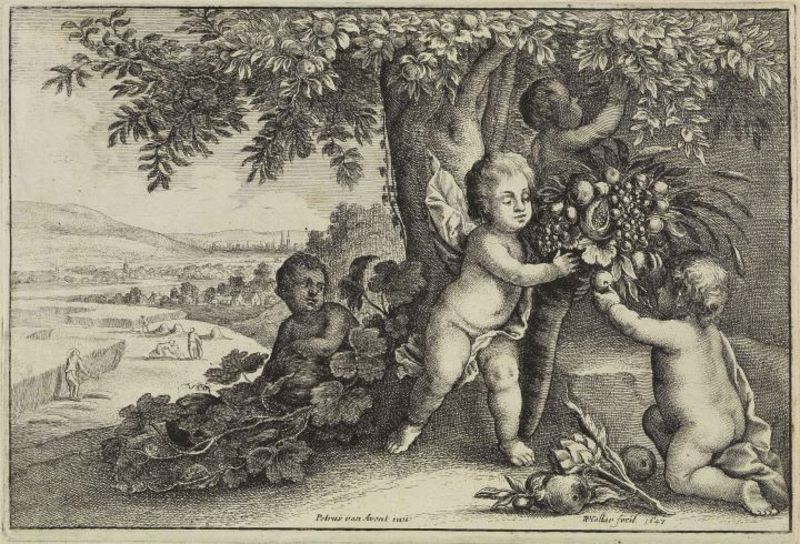
Titel: Die Erde
Künstler: Wenzel Hollar
Standort: Karlsruhe
Institution: Staatliche Kunsthalle Karlsruhe
Schlagwörter: baum, berg, blätter, flügel, himmel, laub, mann, nackt, schatten, weiß, wolken, bäume, fluss, landschaft, menschen, stadt, äste, ausschnitt, blume, blumen, grau, hintergrund, männer, schwarz, stroh, zeichnung, ausblick, obst, tuch, weg, wiese, barock, füllhorn, horn, signatur, ast, ebene, feld, felder, hügel, natur, stamm, strauch, weite, zweige, kirche, boden, stoff, kind, blatt, pflanzen, tal, wald, arbeit, bauern, kinder, turm, engel, engelchen, frucht, früchte, garten, putte, putto, trauben, überfluss, landschft, apfel, pflücken, äpfel, hintern, schrift, sommer, fischer, jungen, knaben, acker, ernte, feldarbeit, getreide, korn, sammeln, weizen, berge, gebirge, dorf, grafik, graphik, herbst, baby, pause, rast, arbeiter, querformat, essen, wein, dick, spielen, strauss, frühling, bauer, blumenstrauß, panorama, spiel, vier, paradies, türme, zweig, wälder, druck, druckgraphik, schwarzweiss, radierung, stich, text, knien, erkenntnis, geschenk, allegorie, mythologie, frieden, runge, efeu, ländlich, reichtum, apfelbaum, weinlaub, traube, ähren, gebinde, rebe, weinranken, weinrebe, amor, putten, kupferstich, jahreszeit, babies, obstbaum, pute, putti, petrus, feige, amoretten, blätte, fruchtbarkeit, saat, paradis, ernten, jahreszeiten, schnitter, fülle, erntezeit, granatäpfel, artischocke, teilen, ghirlanden, feigenbaum, 1600, 1650, baum#, bauernschaft, 1647, artichocke, äpgel, putten+rahmen, landschaft engel, frieheit